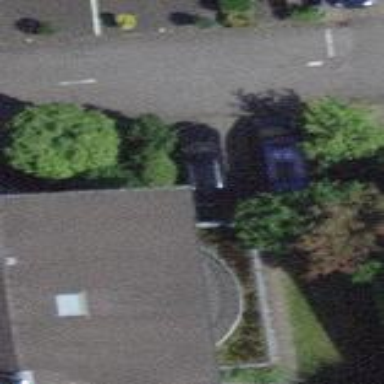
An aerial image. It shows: Semidetached house.